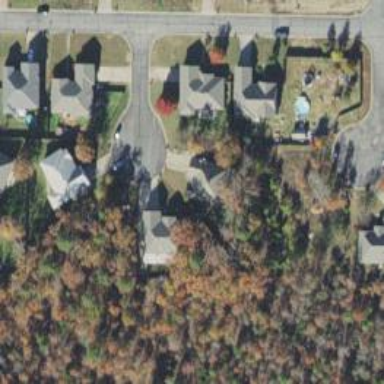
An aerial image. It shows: Residential road.